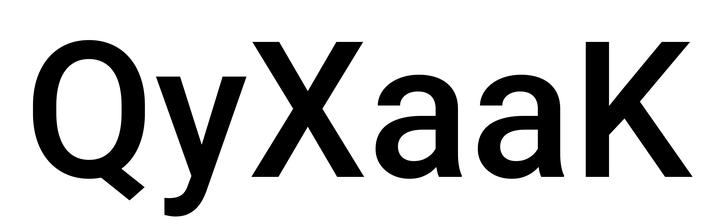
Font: Roboto_Medium